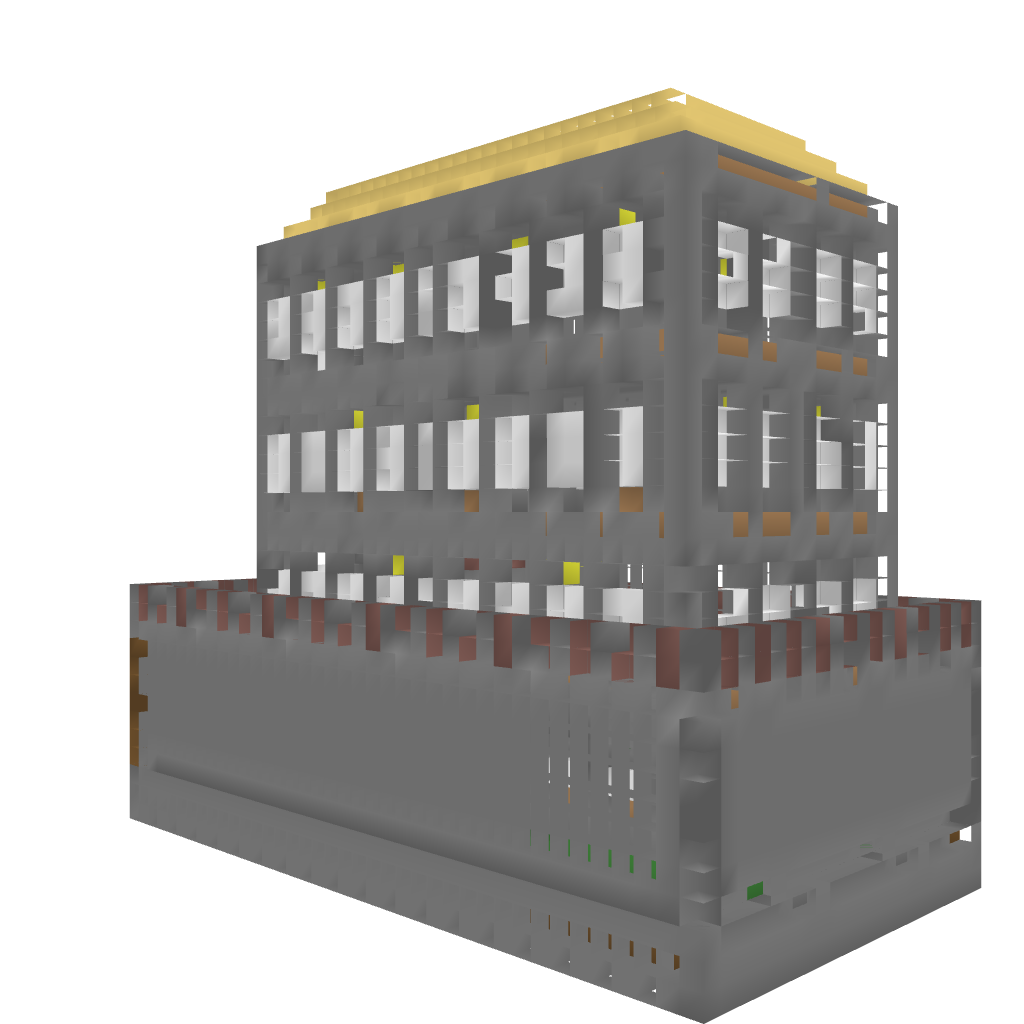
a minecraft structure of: Townhouse (Unfurnished) By campbellpop bad low quality